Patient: sex F, age 44
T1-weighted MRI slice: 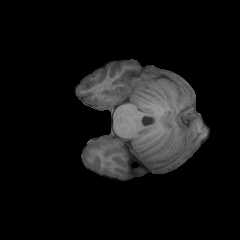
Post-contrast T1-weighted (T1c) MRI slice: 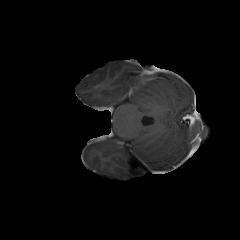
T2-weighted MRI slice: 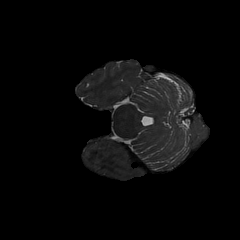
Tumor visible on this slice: no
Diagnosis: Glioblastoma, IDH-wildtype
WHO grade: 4